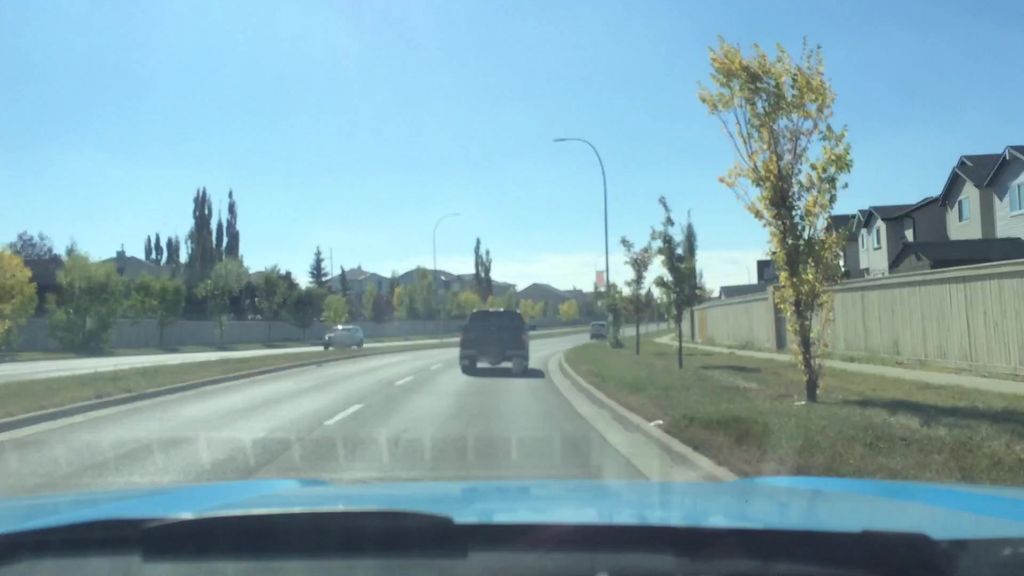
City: calgary